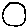
Label: circle